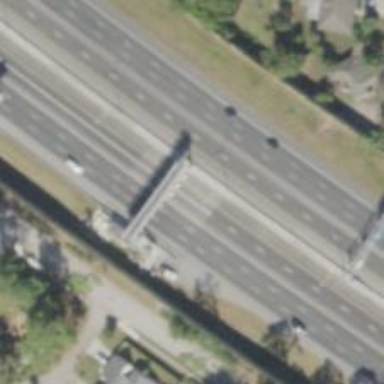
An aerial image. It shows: Toll gantry on the road.